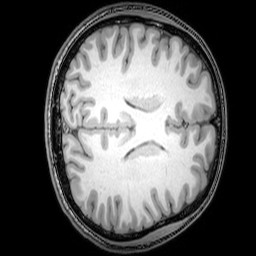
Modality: T1w
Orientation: axial
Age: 24
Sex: male
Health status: healthy
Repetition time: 0.081 s
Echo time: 0.037 s